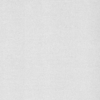
Label: dusty